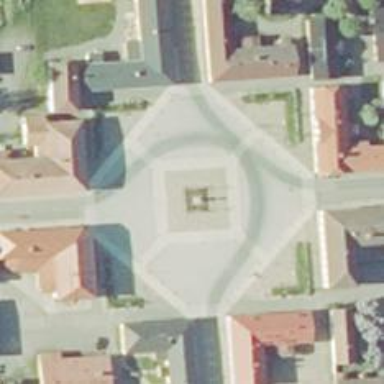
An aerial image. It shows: Historical memorial featuring statue.